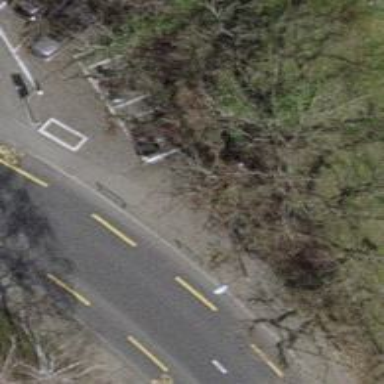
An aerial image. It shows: Asphalt sidewalk along the footway.